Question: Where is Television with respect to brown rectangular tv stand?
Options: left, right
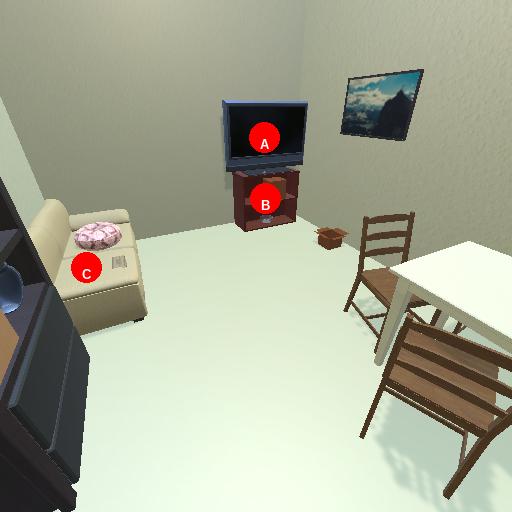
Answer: left